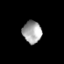
Tissue: prostate
Cell type: T cells
Senescence score: 0.274
Nuclear area (px): 412
Mean DAPI intensity: 164.799